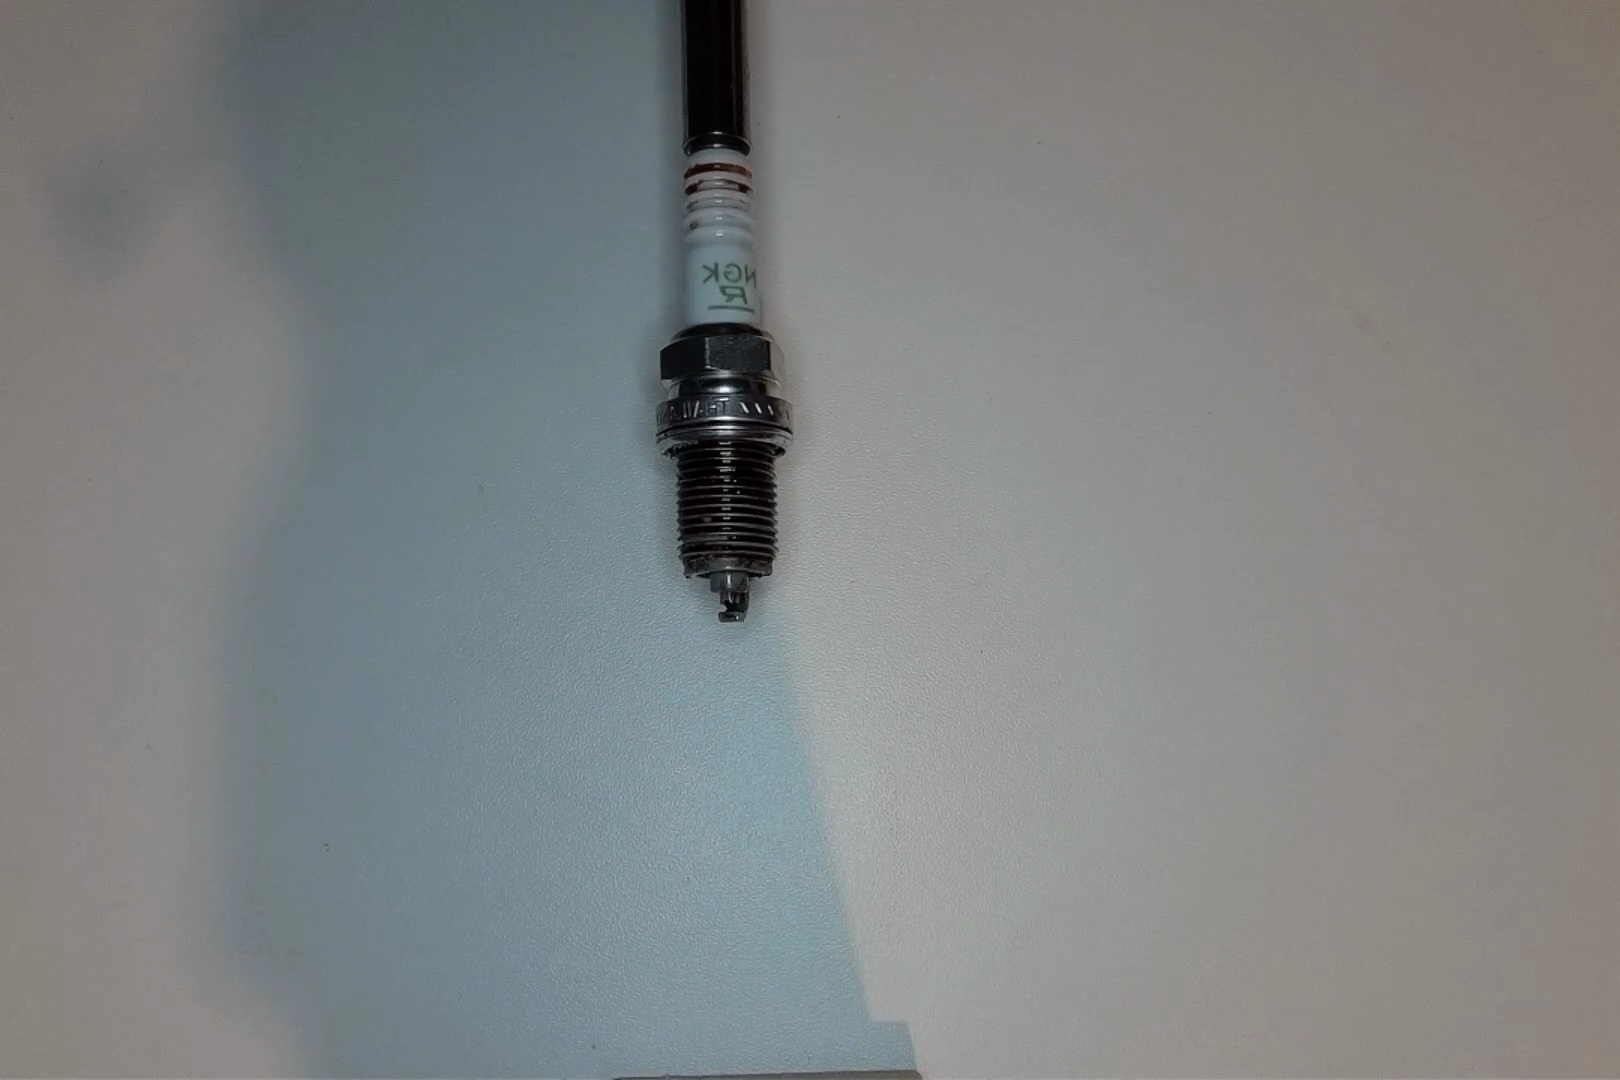
Label: anomaly